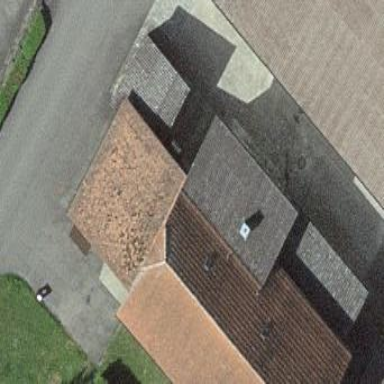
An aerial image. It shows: Residential building.